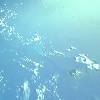
Label: water